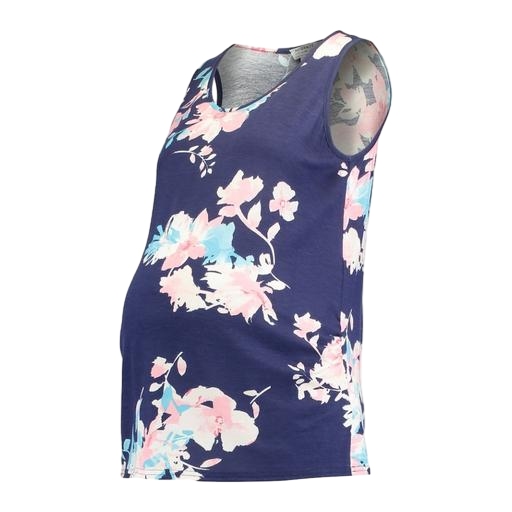
pink poppy maternity/nursing top, blue wesley maternity tank, blue sleeveless floral-print shirt, white background